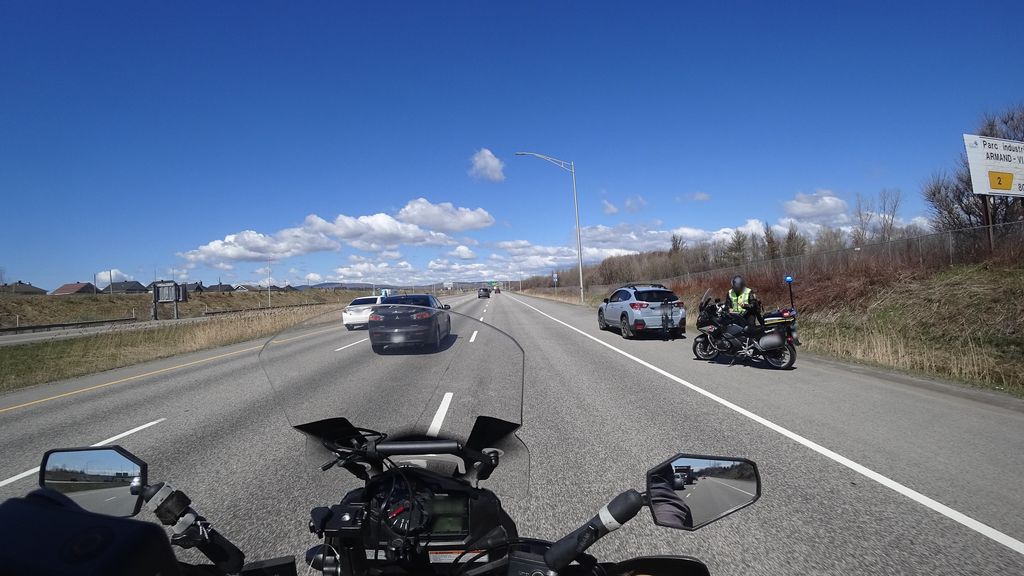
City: quebec_city